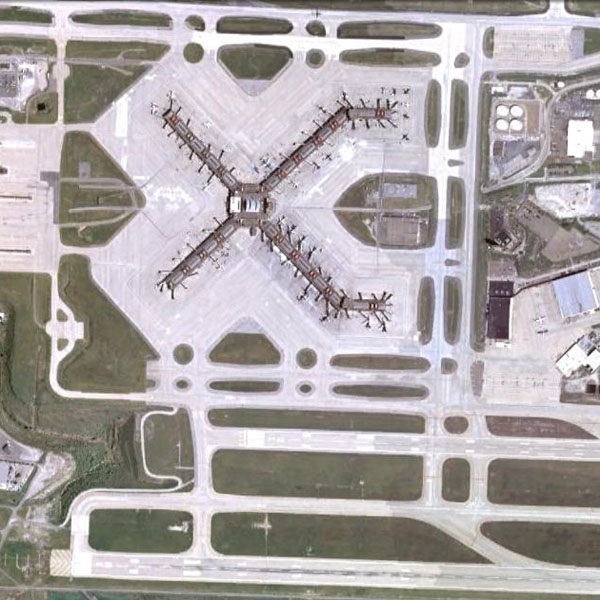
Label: Airport